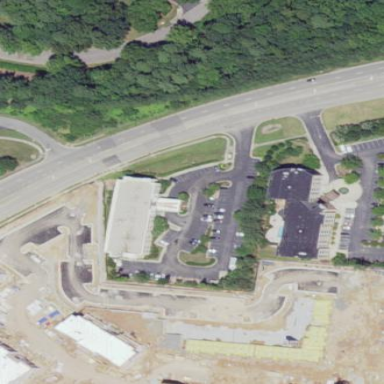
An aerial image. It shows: Parking area with asphalt surface.